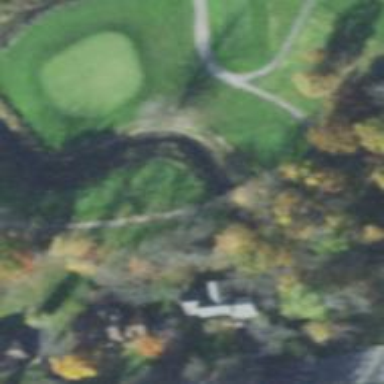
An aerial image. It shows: Service road on bridge for golf carts.